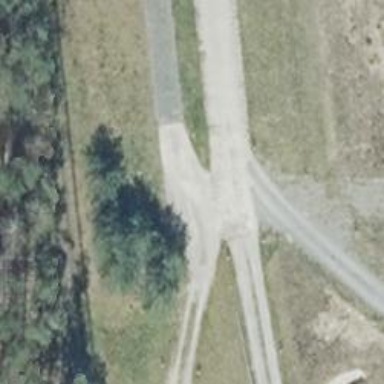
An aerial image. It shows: Service road with surface made of concrete plates.